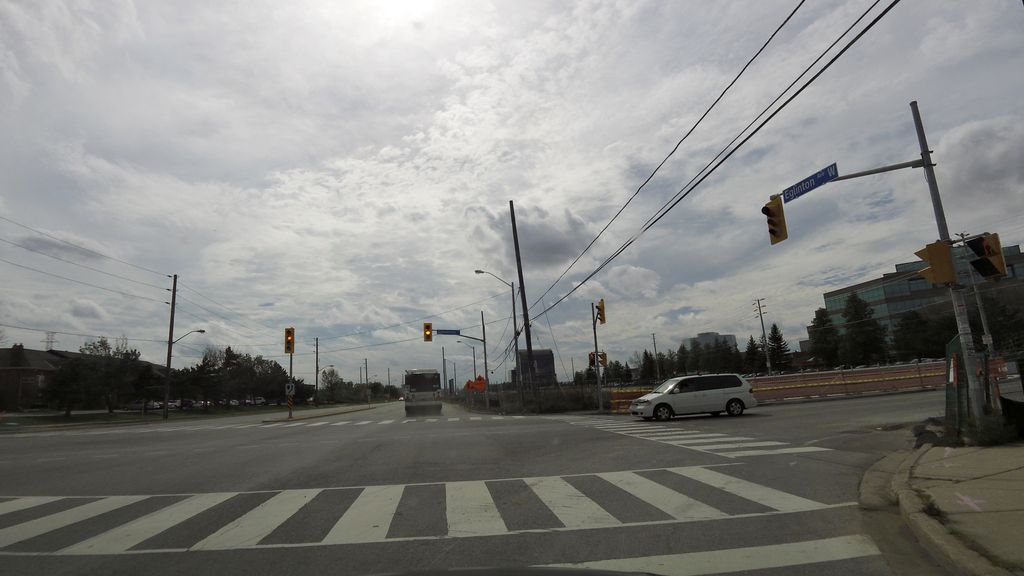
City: toronto